Question: i am having a problem. How do i add items in comboBox?
I already tried this code:
'''
comboBox1.Items.Add("--Dates--");
comboBox1.SelectedIndex = 0;
'''
but it is cannot add the items in comboBox when i run the program.
Here is the code:
'''
public partial class Trans : Form
{
string connectionString = @"Provider=Microsoft.ACE.OLEDB.12.0;Data Source=..\db1.accdb";
private const int CP_NOCLOSE_BUTTON = 0x200;
private Choices _choice;
private DataSet _ds = new DataSet();
private List<DateTime> _startDate = new List<DateTime>();
private List<DateTime> _endDate = new List<DateTime>();
int startDate;
int endDate;
public Trans()
{
InitializeComponent();
}
public Trans(Choices _choice)
: this()
{
this._choice = _choice;
}
private void Trans_Load(object sender, EventArgs e)
{
startDate = (int)DateTime.Today.AddYears(5).Subtract(DateTime.Today).TotalDays + 1;
endDate = (int)DateTime.Today.AddYears(5).Subtract(DateTime.Today).TotalDays + 1;
for (int i = 0; i < startDate; i++)
{
_startDate.Add(DateTime.Today.AddDays(i));
}
for (int i = 0; i < endDate; i++)
{
_endDate.Add(DateTime.Today.AddDays(i));
}
StartDateCollection(sender, e);
this.dataGridView1.Columns["ID"].Visible = false;
this.dataGridView1.Sort(this.dataGridView1.Columns["Times"], System.ComponentModel.ListSortDirection.Ascending);
this.label3.Text = "Welcome, " + UserInformation.CurrentLoggedInUser + " " + " " + "-" + " " + " " + UserInformation.CurrentLoggedInUserType;
this.label3.ForeColor = System.Drawing.Color.White;
dataGridView1.RowPostPaint += new DataGridViewRowPostPaintEventHandler(this.SetRowNumber);
dataGridView1.ClearSelection();
}
private void ViewDatabase(object sender, EventArgs e)
{
using (OleDbConnection conn = new OleDbConnection(connectionString))
{
string query = "SELECT [ProductCode], [Quantity], [Description], [SubTotal], [Total], [IssuedBy], [To], [Dates], [Times] FROM [TransRecord]";
conn.Open();
using (OleDbDataAdapter _adapter = new OleDbDataAdapter(query, conn))
{
_ds.Clear();
_adapter.Fill(_ds, "TransRecord");
dataGridView1.DataSource = null;
dataGridView1.Refresh();
}
dataGridView1.DataSource = _ds.Tables[0];
conn.Close();
}
}
private void SetRowNumber(object sender, DataGridViewRowPostPaintEventArgs e)
{
var grid = sender as DataGridView;
var rowIdx = (e.RowIndex + 1).ToString();
var centerFormat = new StringFormat()
{
Alignment = StringAlignment.Center,
LineAlignment = StringAlignment.Center
};
var headerBounds = new Rectangle(e.RowBounds.Left, e.RowBounds.Top, grid.RowHeadersWidth, e.RowBounds.Height);
e.Graphics.DrawString(rowIdx, this.Font, SystemBrushes.ControlText, headerBounds, centerFormat);
}
private void StartDateCollection(object sender, EventArgs e)
{
comboBox1.DataSource = _startDate;
comboBox1.FormatString = "M/dd/yyyy";
comboBox1.FormattingEnabled = true;
}
private void StartDateCollection_SelectedIndexChanged(object sender, EventArgs e)
{
DateTime comboBox1_SelectedDate = Convert.ToDateTime(comboBox1.SelectedValue);
List<DateTime> tempDate = _endDate.Where(d => d > comboBox1_SelectedDate).ToList<DateTime>();
comboBox2.DataSource = tempDate;
comboBox2.FormatString = "M/dd/yyyy";
comboBox2.FormattingEnabled = true;
}
'''
(.... Other codes)
I put the Items.Add in the StartDateCollection function, but it is not appear the string that i add in, only appear the dates.
How do i fix that?
Thanks.
Or, i would like to have from first date transaction record.
Example: I have transaction record on this day '24 September 2013', but when i open the program at tomorrow, i cannot open the transaction record on '24 September 2013', because the date '24 September 2013' already disappeared. I want to the combobox items are displaying from the first date of the transaction record.
I appreciate your answer
Thank you so much!
Here is the screenshot:

As you can see from the picture above, the Start Date in ComboBox are 'Date', i want to make a '---Dates---' before the 'Date' are shown. So it will be something like this (in comboBox)
---Dates---
9/24/2013
9/25/2013
......
(And so on)
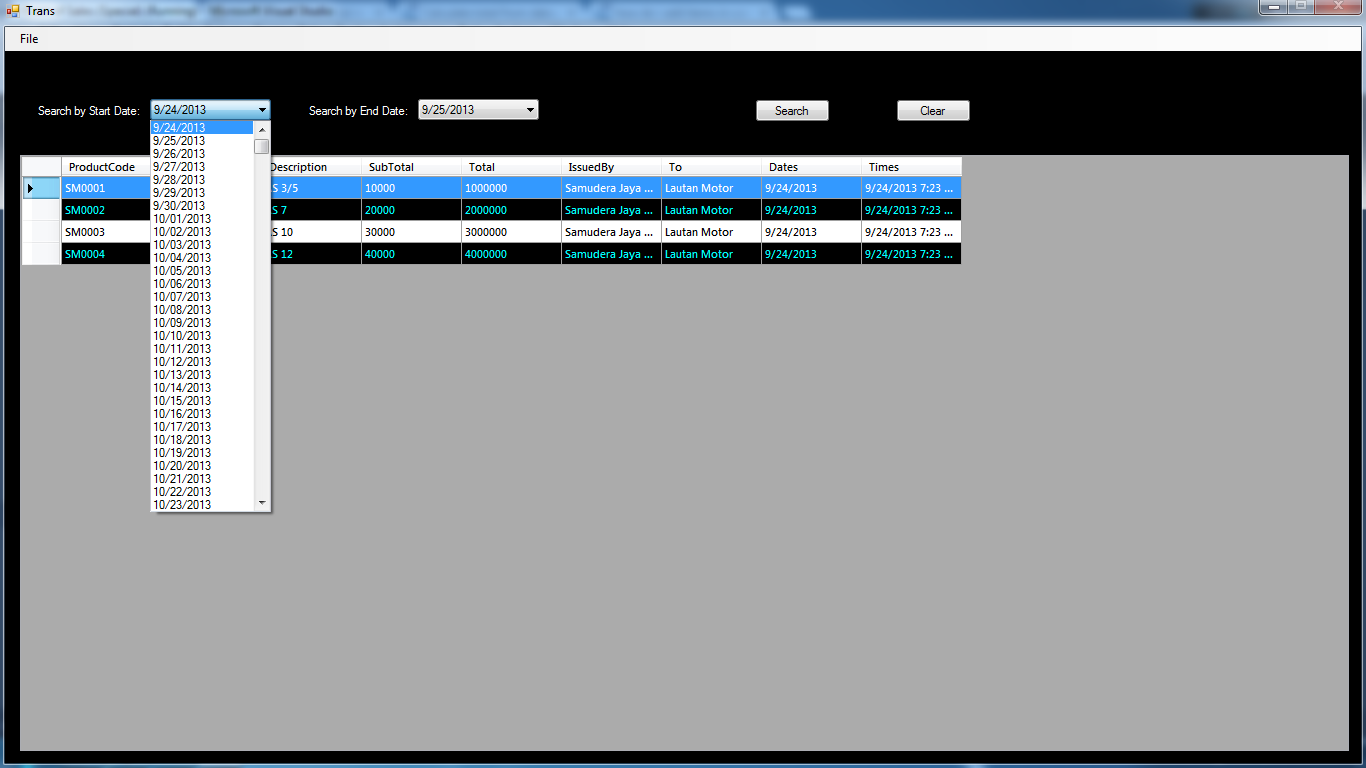
Answer: If you need your first item in combo box should be some generic text for example "Select date" or something so this can be on approach.
'''
private void button4_Click(object sender, EventArgs e)
{
List<DateTime> lstDate = new List<DateTime>();
DateTime dt = DateTime.Now;
for (int i = 0; i < 20; i++)
{
lstDate.Add(dt);
}
List<string> lstDataSource = lstDate.Select(a => a.ToString("M/dd/yyyy")).ToList();
lstDataSource.Insert(0, "---Select Date---");
comboBox1.DataSource = lstDataSource;
comboBox1.FormattingEnabled = true;
}
'''